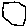
Label: hexagon